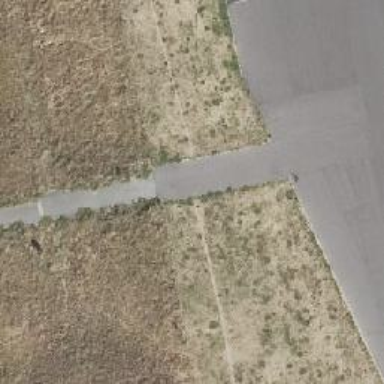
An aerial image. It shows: Asphalt footway.